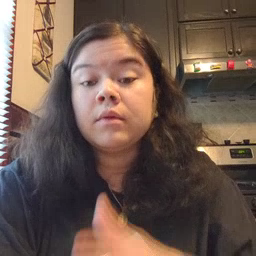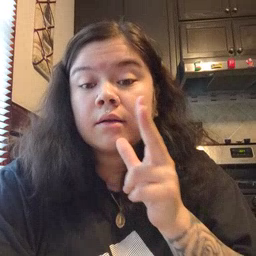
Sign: hen